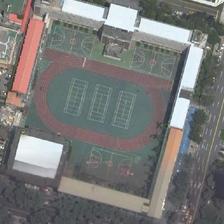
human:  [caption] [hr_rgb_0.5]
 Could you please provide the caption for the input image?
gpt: a playground with three basketball fields next to it is surround by many buildings .

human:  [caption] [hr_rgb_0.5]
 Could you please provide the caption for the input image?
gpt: three roads and several long buildings are around a playground with three basketball fields near to it .

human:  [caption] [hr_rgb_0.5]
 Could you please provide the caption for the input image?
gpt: a large court and many houses are arranged in square area .

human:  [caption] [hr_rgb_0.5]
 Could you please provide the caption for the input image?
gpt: there are four basketball courts, three tennis courts and a standard runway in the square space near the roadside .

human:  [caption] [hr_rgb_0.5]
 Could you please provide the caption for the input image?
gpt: a playground with three basketball fields is in the corner of a crossroads .